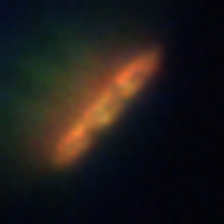
Taxon: Pennate
Group: Diatoms